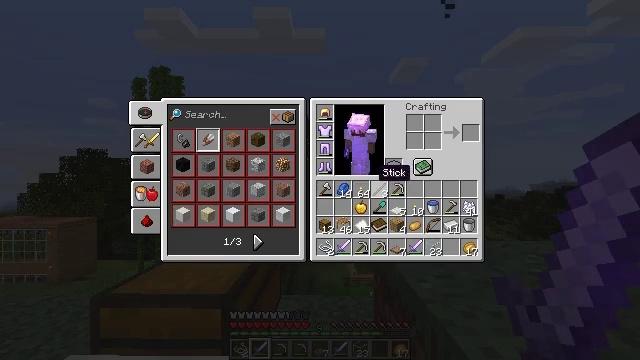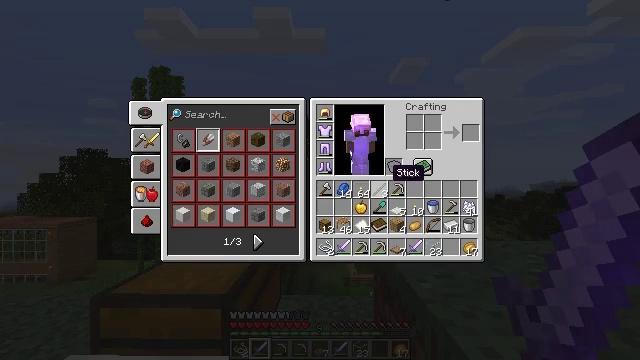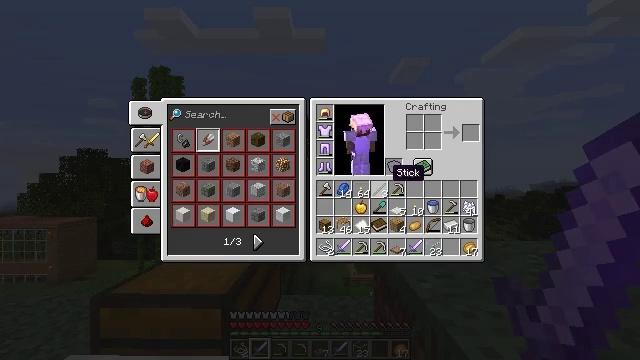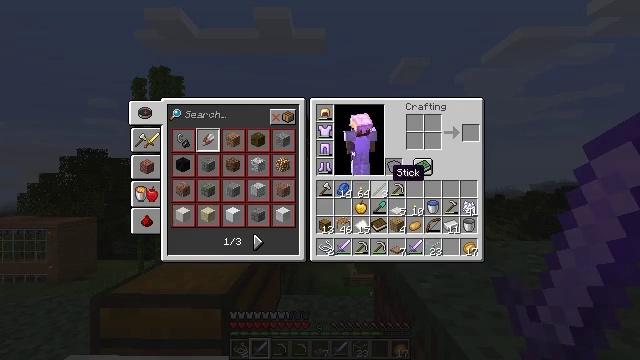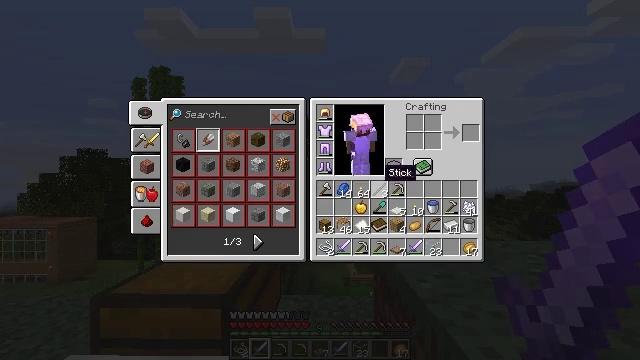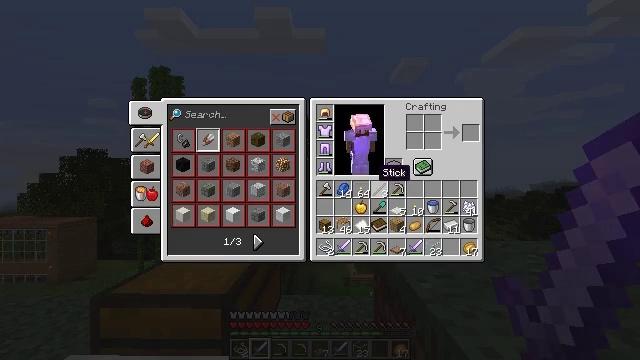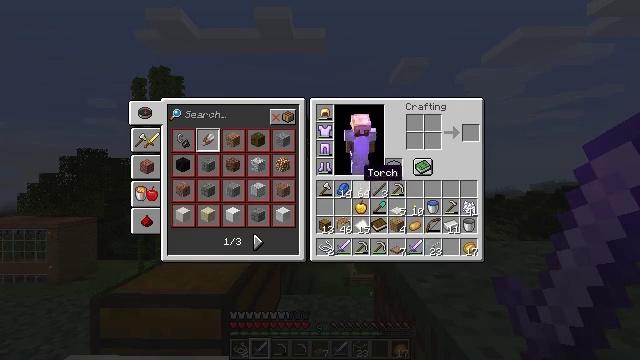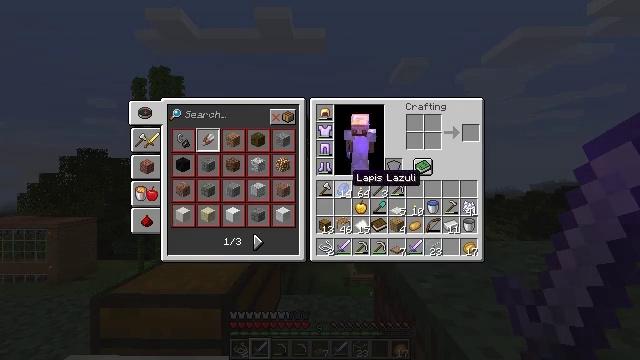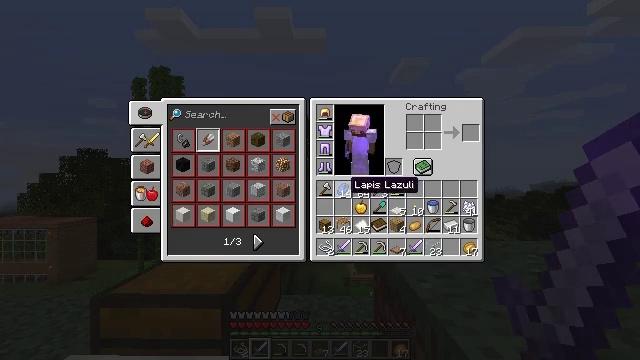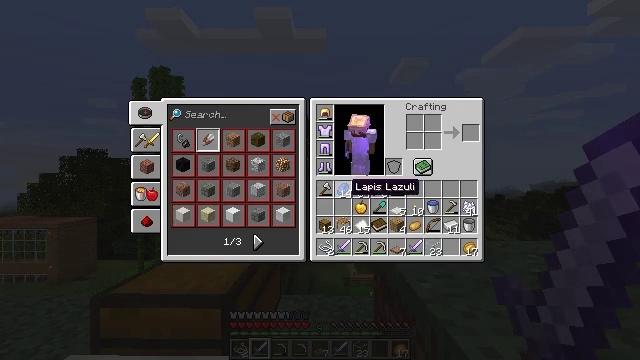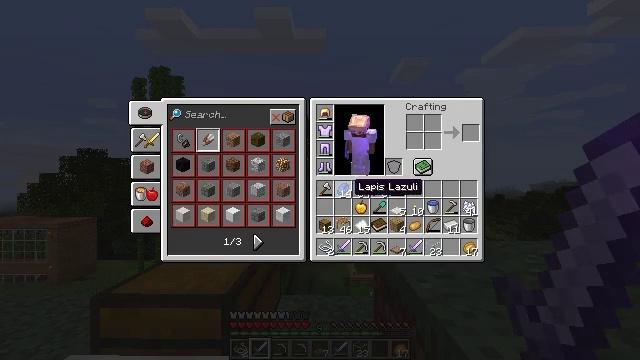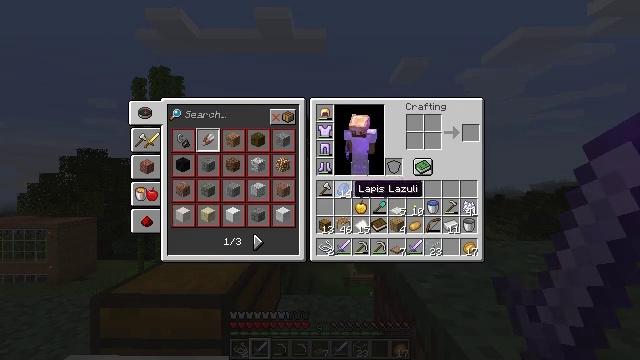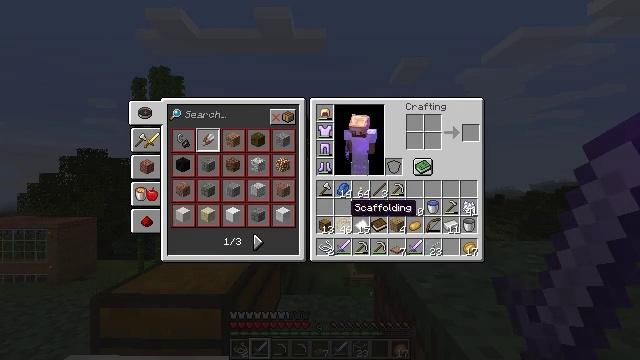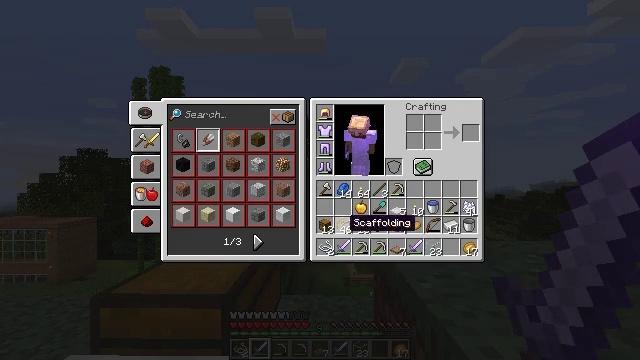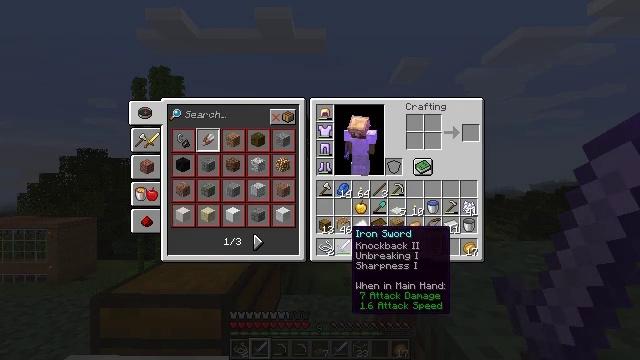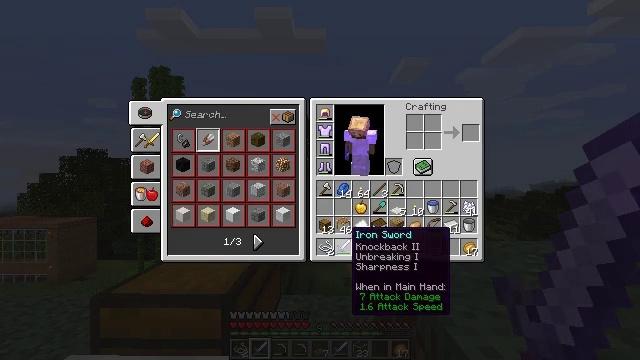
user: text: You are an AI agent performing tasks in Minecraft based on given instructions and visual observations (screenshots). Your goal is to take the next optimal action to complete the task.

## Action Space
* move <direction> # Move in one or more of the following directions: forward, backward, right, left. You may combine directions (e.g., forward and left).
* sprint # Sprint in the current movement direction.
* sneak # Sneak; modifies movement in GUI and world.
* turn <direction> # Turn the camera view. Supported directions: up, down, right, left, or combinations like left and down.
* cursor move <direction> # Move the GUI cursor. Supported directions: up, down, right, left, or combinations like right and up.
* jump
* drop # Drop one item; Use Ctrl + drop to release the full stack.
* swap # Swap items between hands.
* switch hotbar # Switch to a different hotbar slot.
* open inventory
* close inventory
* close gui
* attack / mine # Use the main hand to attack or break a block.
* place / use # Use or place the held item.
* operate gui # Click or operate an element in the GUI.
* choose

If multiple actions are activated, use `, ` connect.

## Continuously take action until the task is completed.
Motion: motion action
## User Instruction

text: Kill mobs.
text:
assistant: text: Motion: cursor move right
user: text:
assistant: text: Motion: no_op
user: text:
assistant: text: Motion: no_op
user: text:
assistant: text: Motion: cursor move left
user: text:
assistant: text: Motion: no_op
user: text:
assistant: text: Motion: cursor move left
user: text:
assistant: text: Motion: cursor move left
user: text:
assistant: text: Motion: cursor move down
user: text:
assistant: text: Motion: no_op
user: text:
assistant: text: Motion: no_op
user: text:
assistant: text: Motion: no_op
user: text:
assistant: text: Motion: cursor move down
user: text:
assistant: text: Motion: cursor move down
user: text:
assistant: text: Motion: cursor move down
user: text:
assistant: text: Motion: no_op
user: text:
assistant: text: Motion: no_op
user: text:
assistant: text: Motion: no_op
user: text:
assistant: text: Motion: no_op
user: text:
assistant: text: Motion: no_op
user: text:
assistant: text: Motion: no_op
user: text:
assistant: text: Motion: no_op
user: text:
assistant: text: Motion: no_op
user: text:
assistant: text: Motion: no_op
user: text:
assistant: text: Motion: no_op
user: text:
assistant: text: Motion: no_op
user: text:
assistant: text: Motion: no_op
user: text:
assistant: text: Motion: no_op
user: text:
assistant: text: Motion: cursor move right
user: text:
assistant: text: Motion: cursor move right
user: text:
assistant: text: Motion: cursor move right